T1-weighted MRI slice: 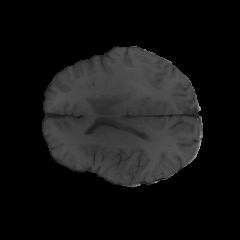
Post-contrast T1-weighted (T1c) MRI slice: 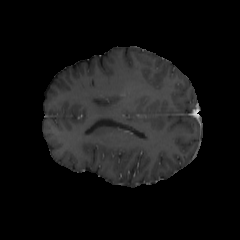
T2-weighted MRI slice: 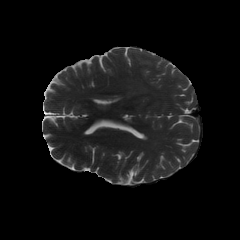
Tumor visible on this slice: yes